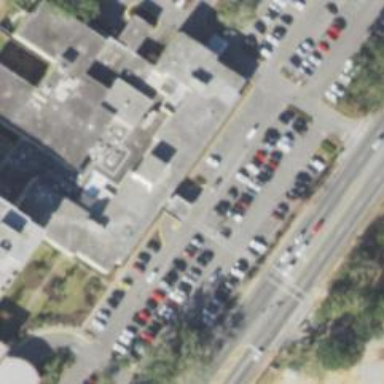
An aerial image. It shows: Parking space is available.